Interaction volume radius: 5 \u00c5
Interaction volume height: 10 \u00c5
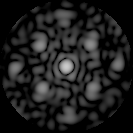
Disorder parameter: 0.5053